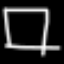
Label: square